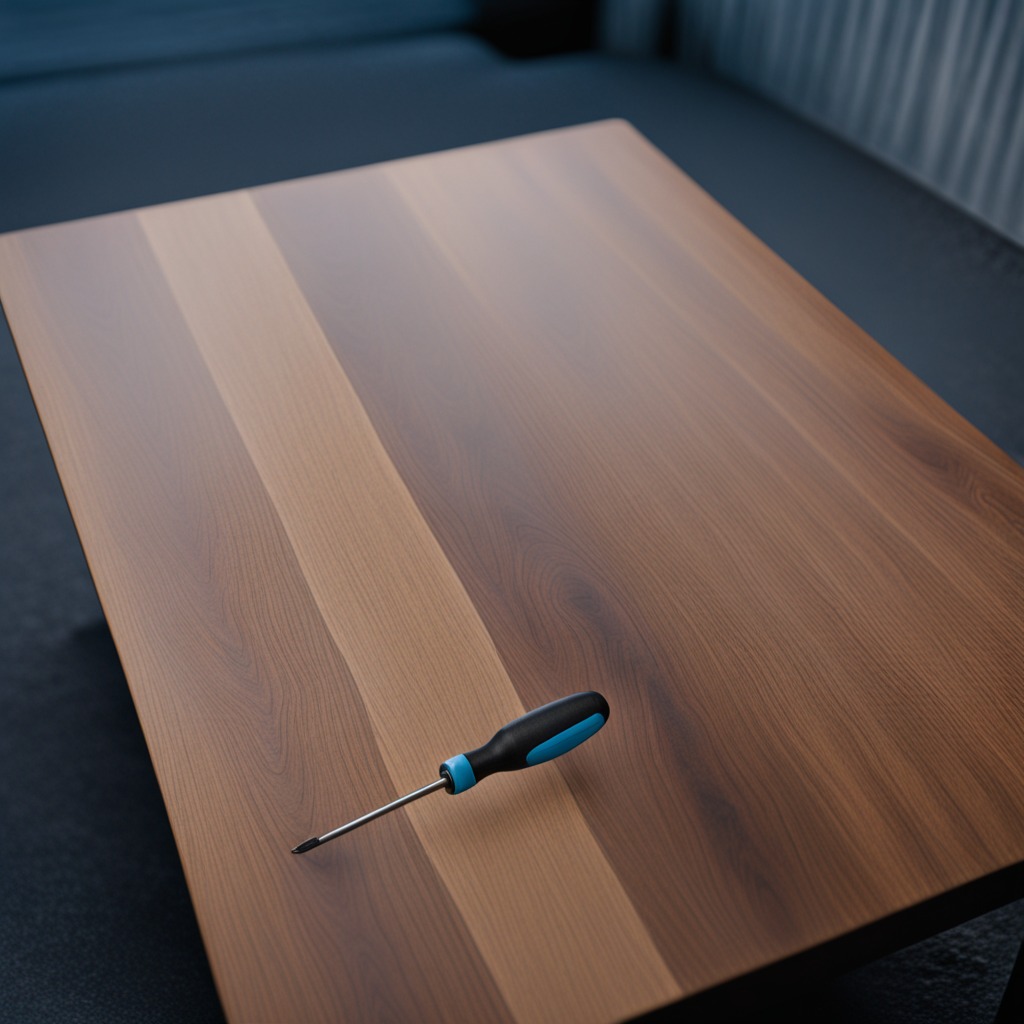
A screwdriver lying on the old table with faint burn marks in a small garage at twilight.